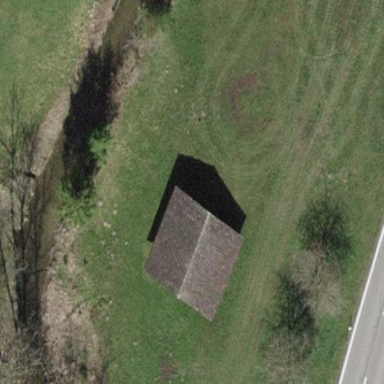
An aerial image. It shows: Farm auxiliary building.